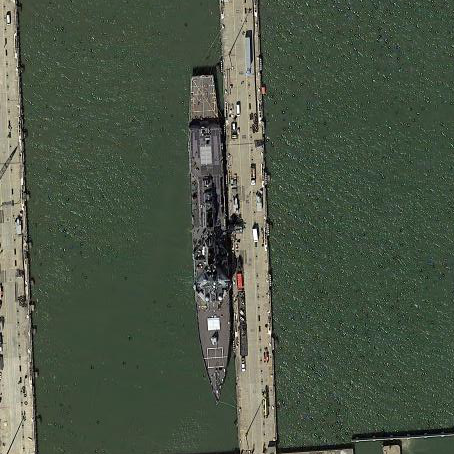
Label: destroyer